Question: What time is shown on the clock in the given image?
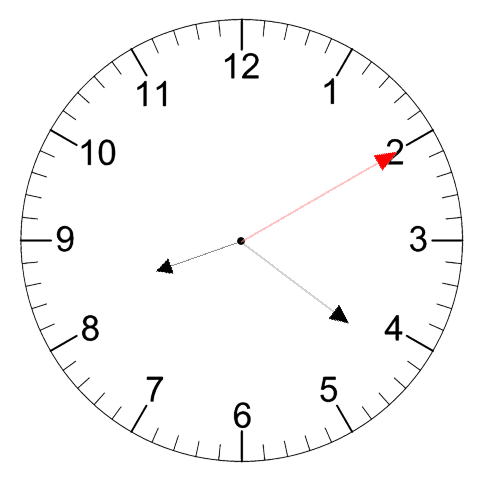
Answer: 08:21:10